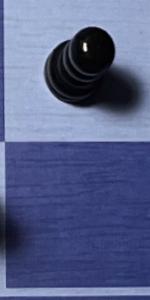
Label: Empty